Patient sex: F
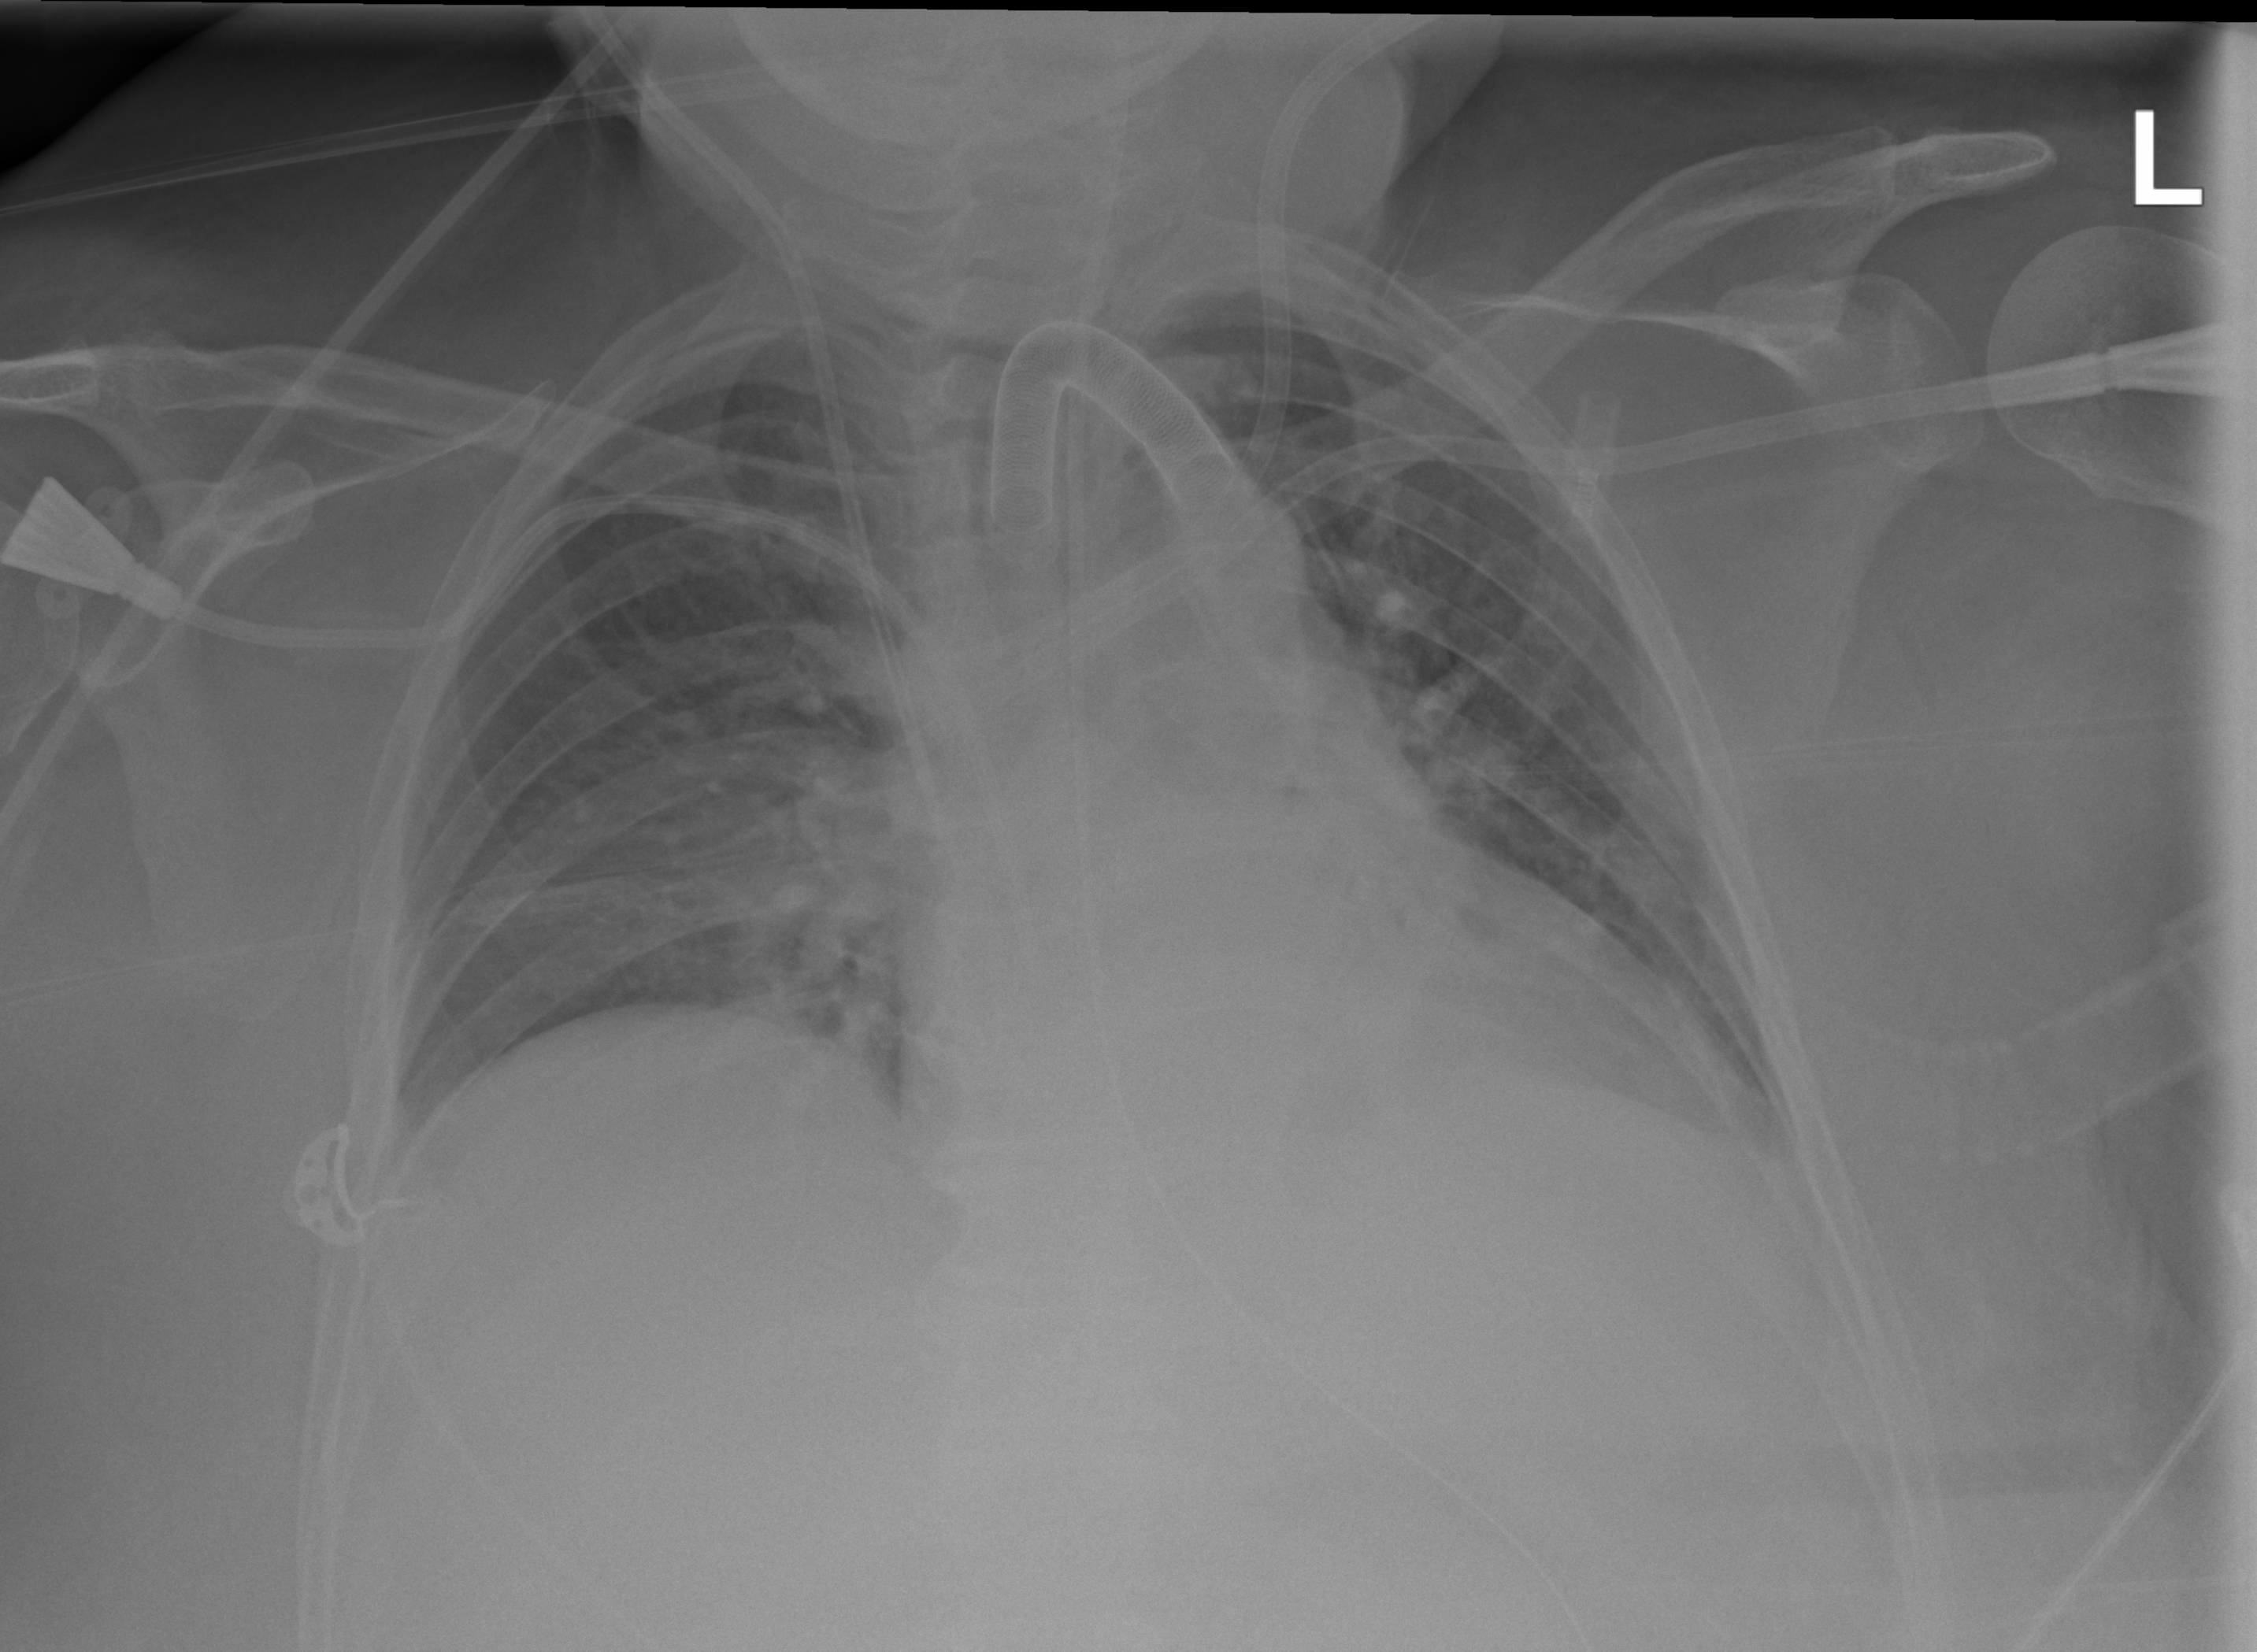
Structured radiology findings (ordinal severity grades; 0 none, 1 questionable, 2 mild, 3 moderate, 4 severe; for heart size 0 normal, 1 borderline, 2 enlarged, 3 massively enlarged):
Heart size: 2
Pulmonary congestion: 2
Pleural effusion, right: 2
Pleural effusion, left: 0
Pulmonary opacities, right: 2
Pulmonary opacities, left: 2
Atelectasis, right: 2
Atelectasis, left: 0